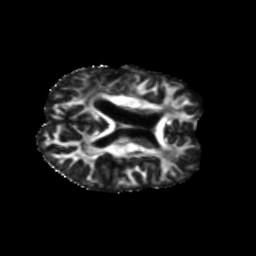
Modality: FA
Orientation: axial
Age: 58
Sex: female
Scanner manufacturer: siemens
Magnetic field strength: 3 T
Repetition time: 5.47 s
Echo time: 0.0854 s